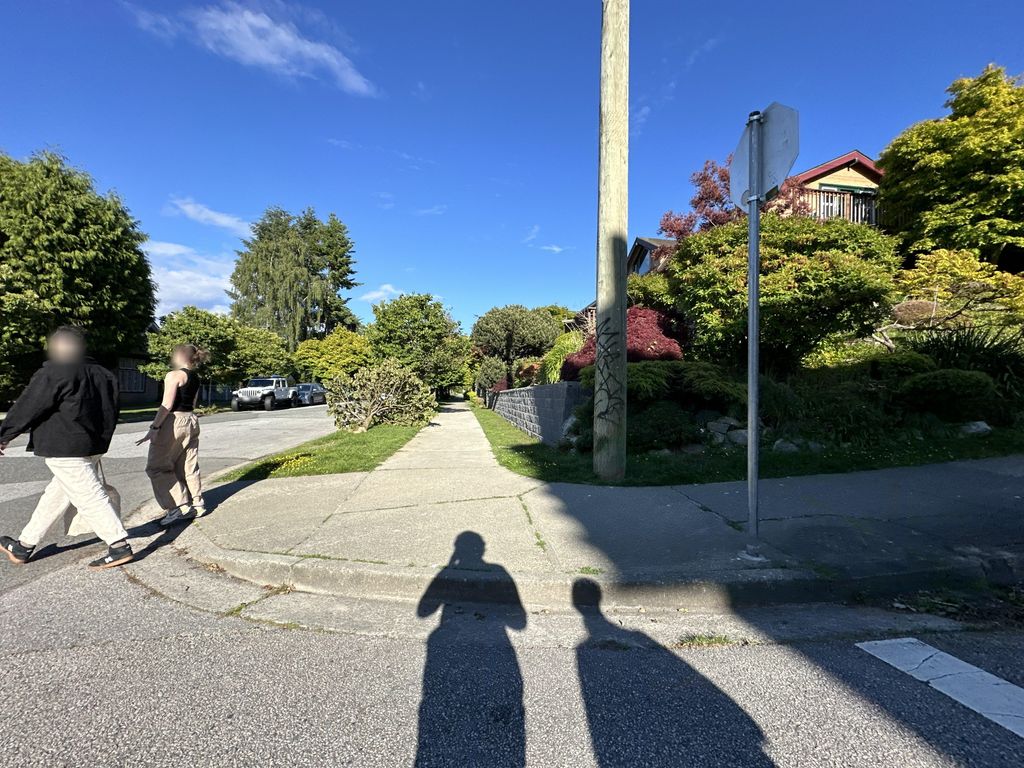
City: vancouver